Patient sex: F
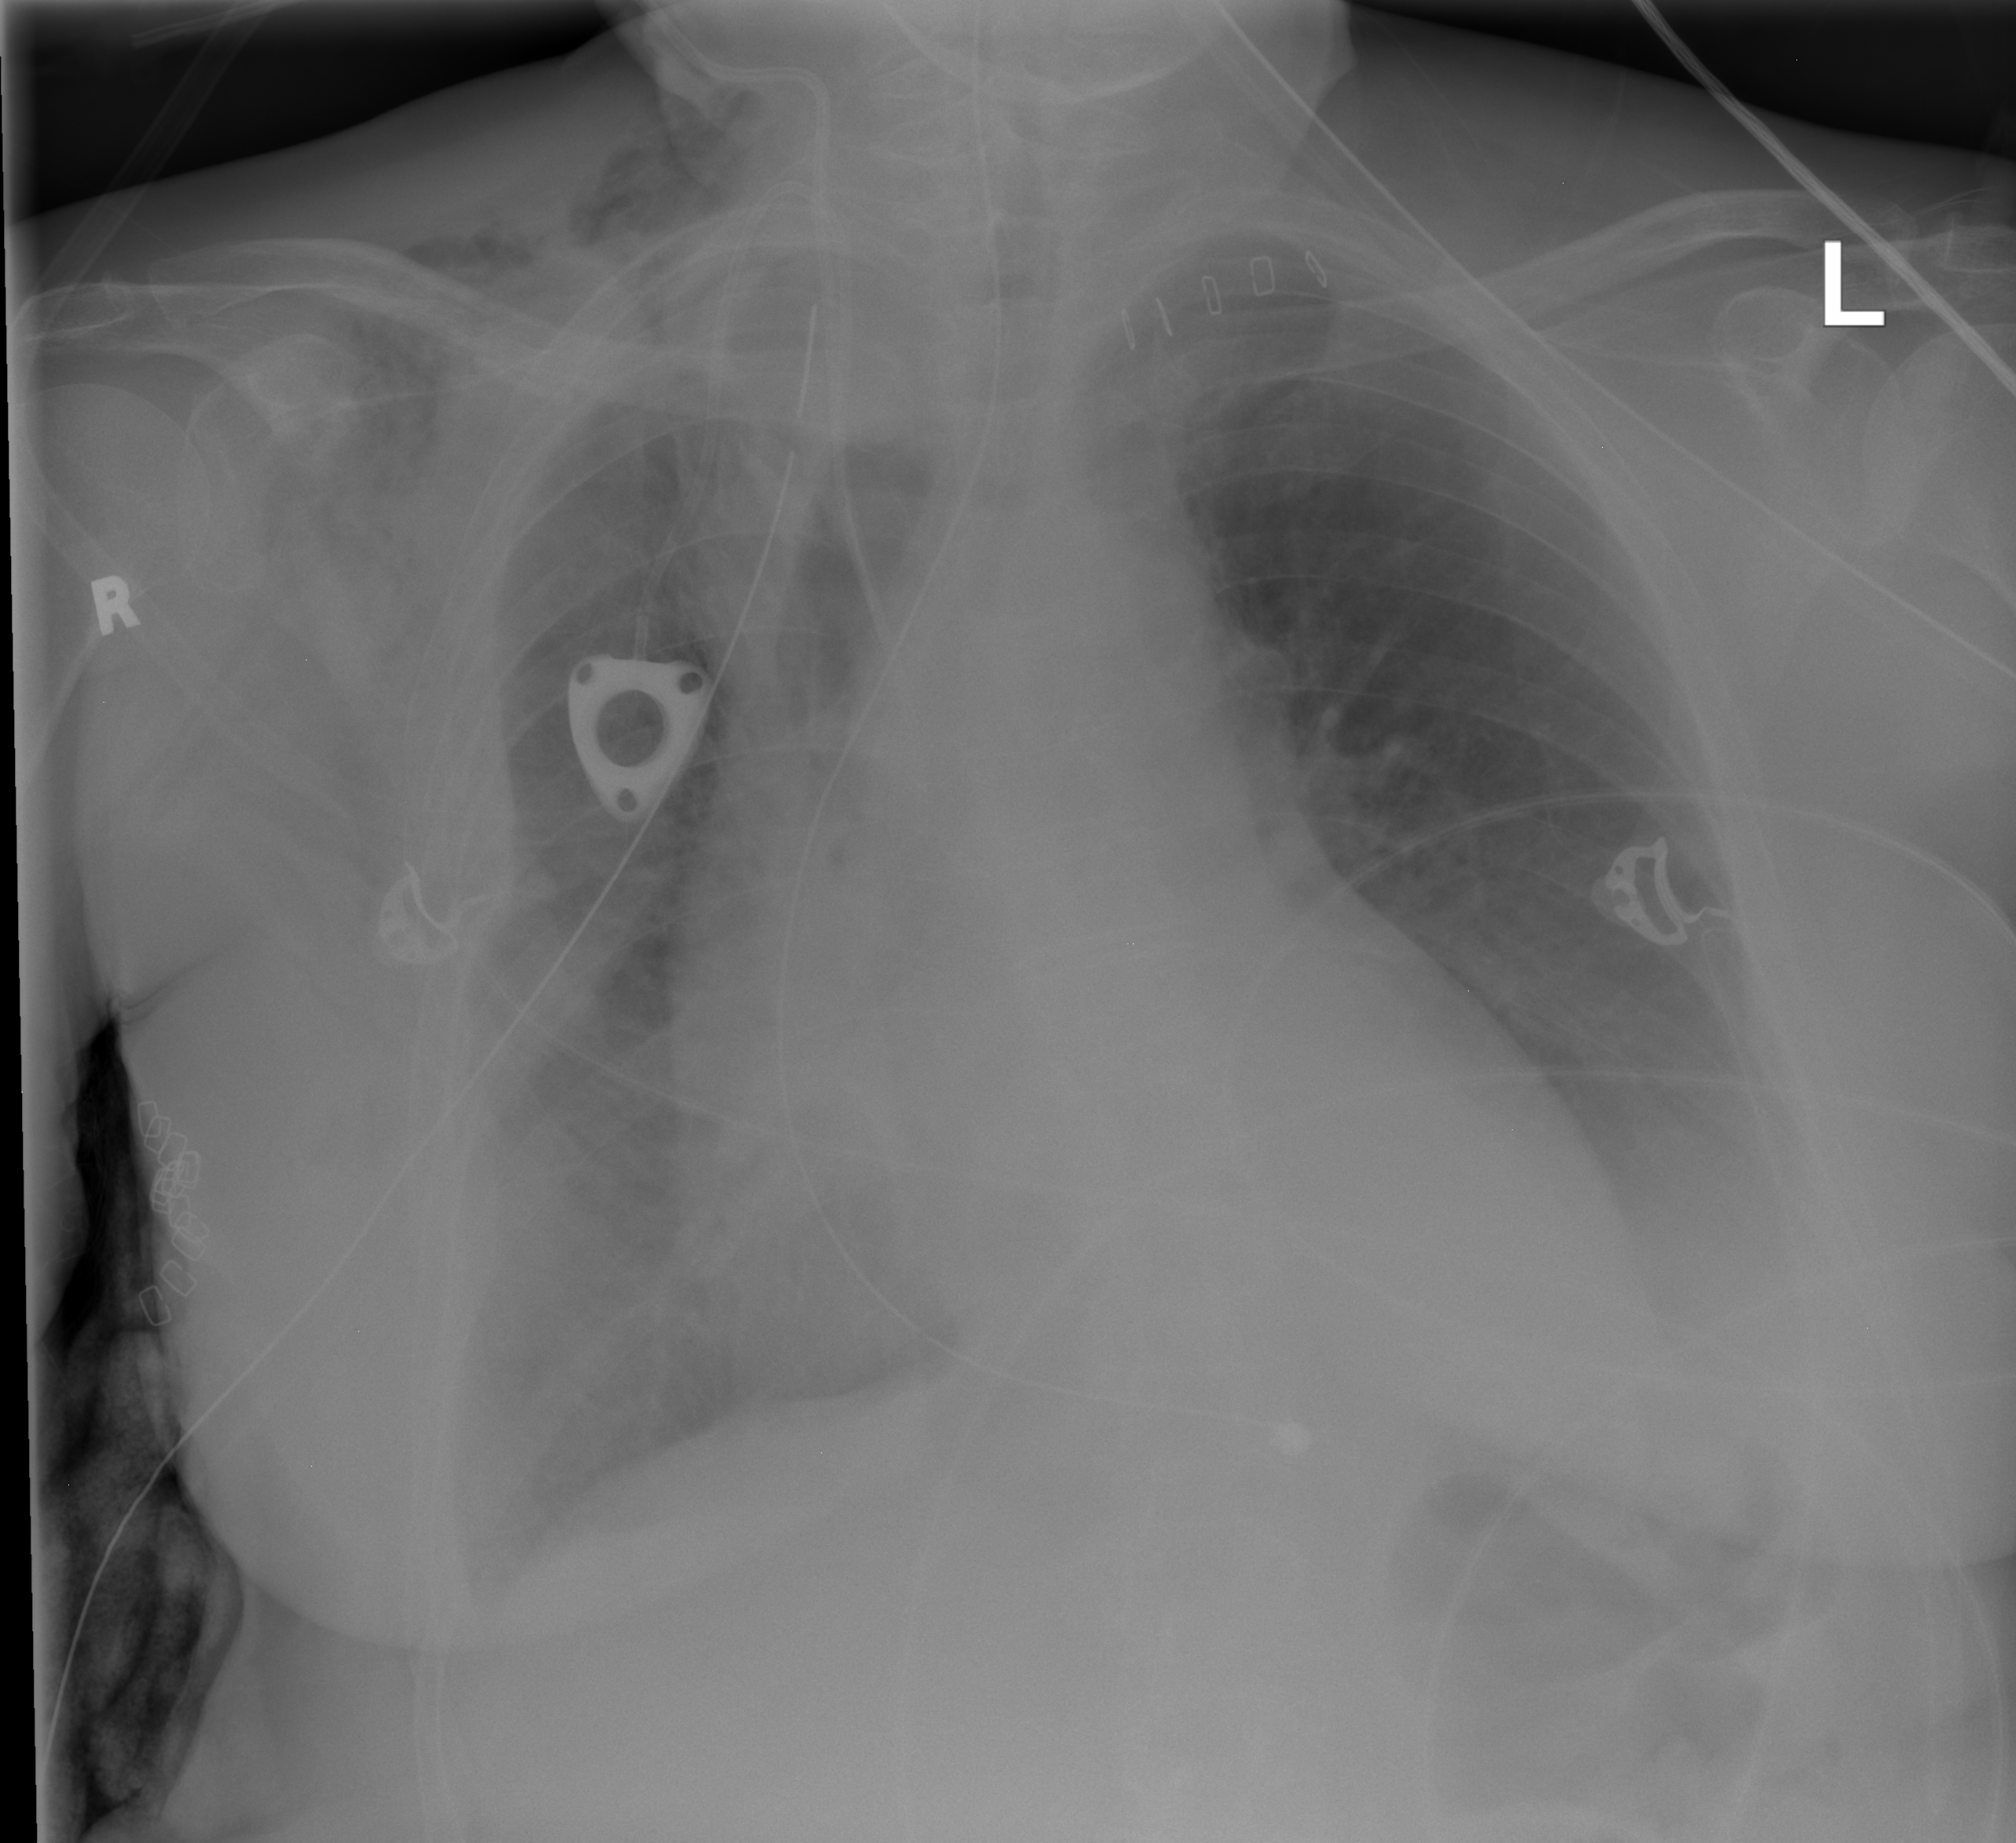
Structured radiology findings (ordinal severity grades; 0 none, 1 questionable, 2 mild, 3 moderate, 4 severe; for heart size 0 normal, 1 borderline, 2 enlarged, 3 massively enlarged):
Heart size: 0
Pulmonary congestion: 0
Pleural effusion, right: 1
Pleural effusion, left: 2
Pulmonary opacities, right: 1
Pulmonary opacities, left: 0
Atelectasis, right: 2
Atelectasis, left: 0